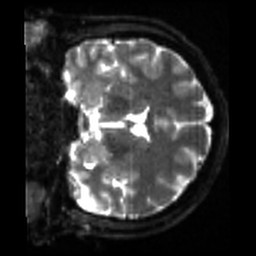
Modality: sbref
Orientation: coronal
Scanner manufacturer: siemens
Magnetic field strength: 3 T
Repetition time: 4 s
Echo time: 0.0594 s